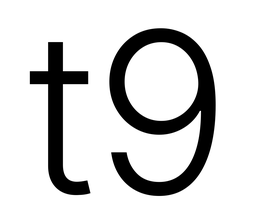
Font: Inter_Light